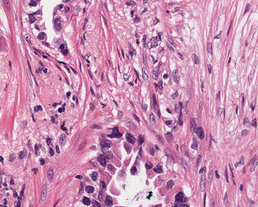
Tumor epithelial tissue: yes
Tumor-associated stroma tissue: yes
Normal tissue: no